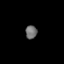
Tissue: prostate
Cell type: Others
Senescence score: 0.7523
Nuclear area (px): 151
Mean DAPI intensity: 111.94